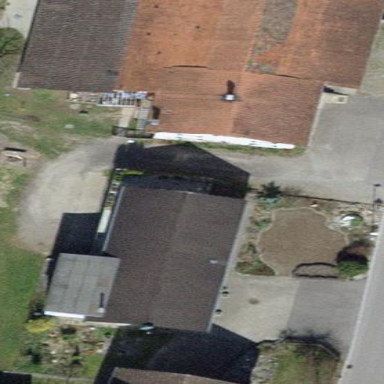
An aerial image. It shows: Detached building with gabled roof.